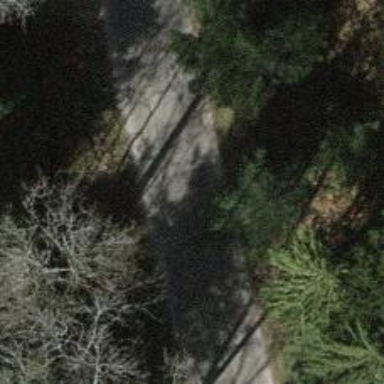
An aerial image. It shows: Unclassified road with asphalt surface.